Field crop: maize
Growth stage: 2
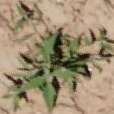
Species: atriplex